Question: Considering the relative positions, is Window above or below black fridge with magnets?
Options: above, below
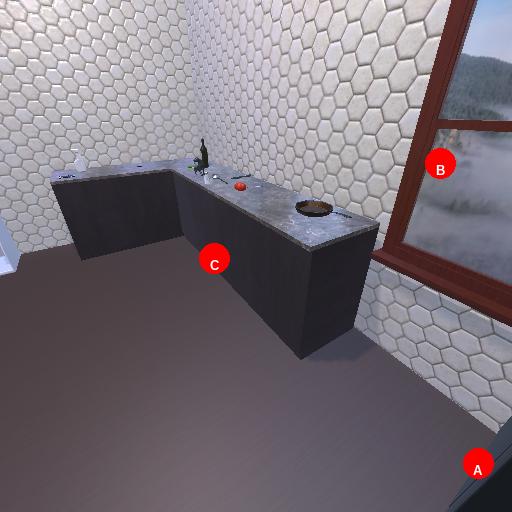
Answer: above